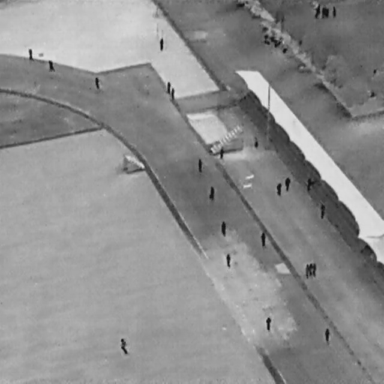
There are 26 objects shown in the infrared image, including 25 People, and a DontCare.